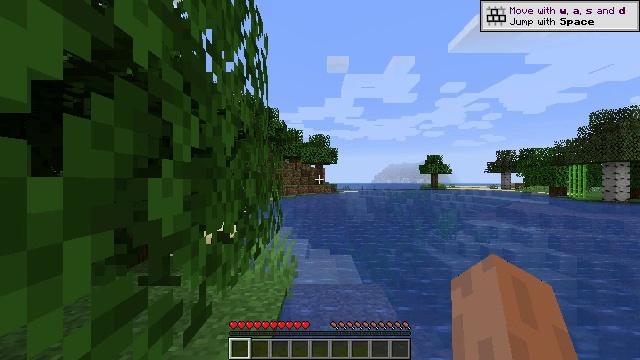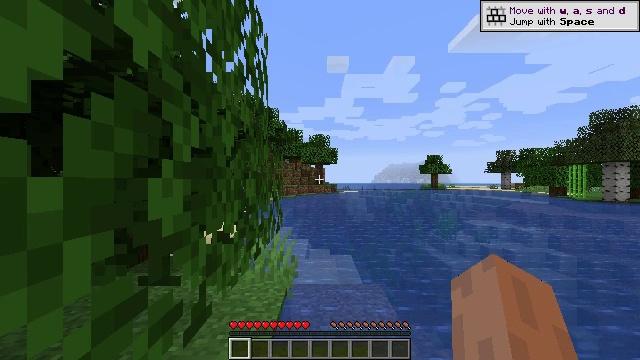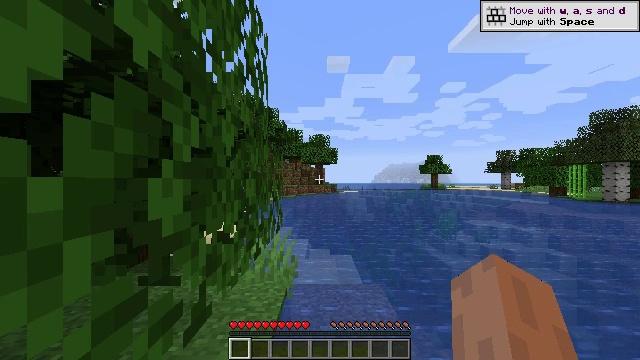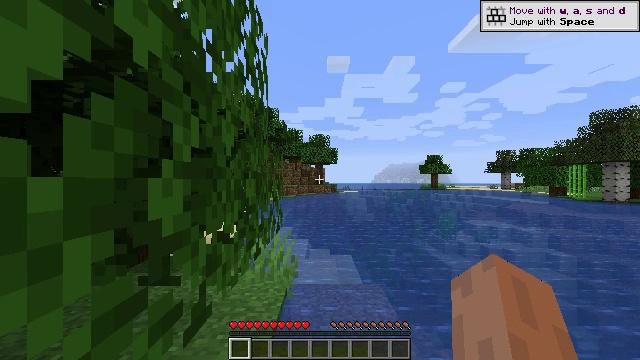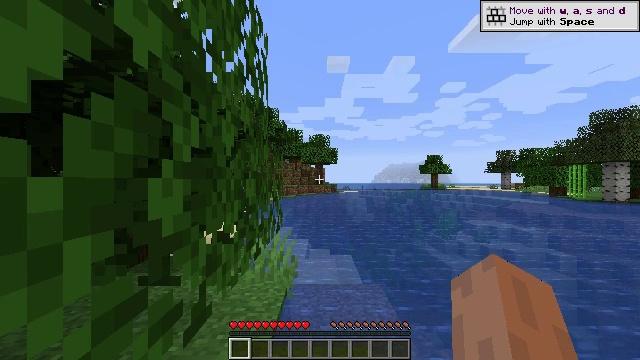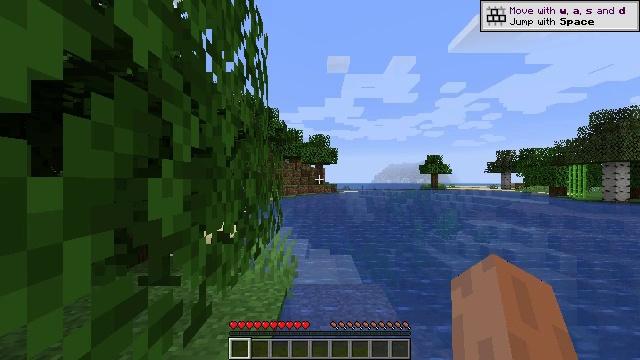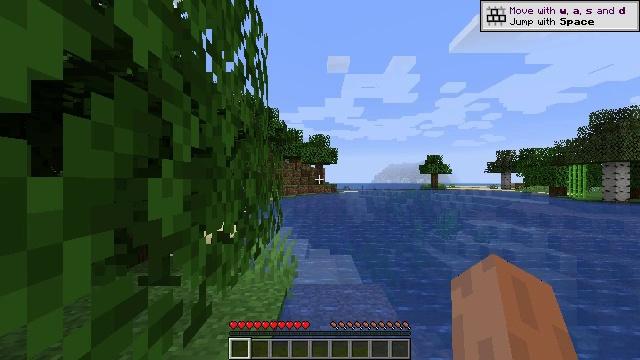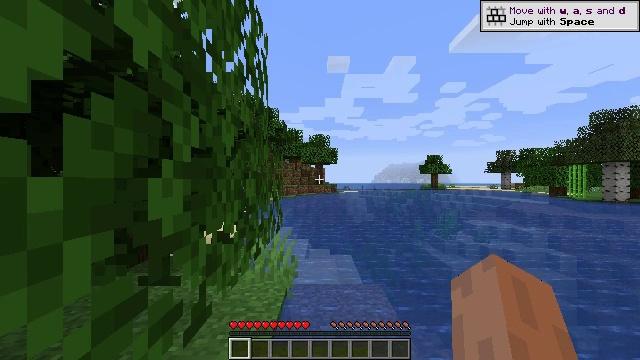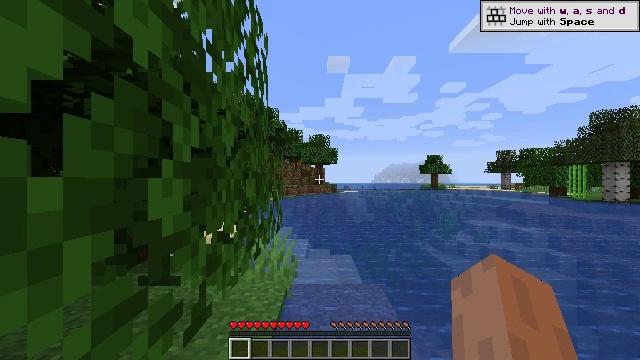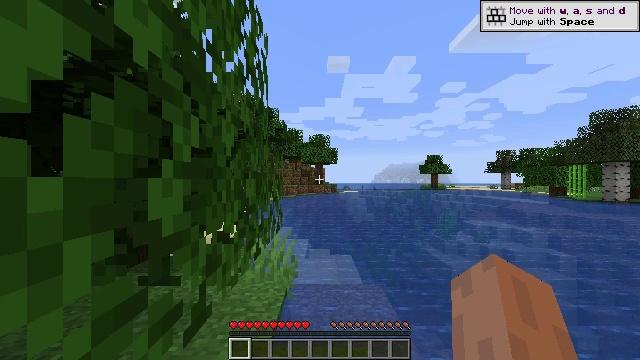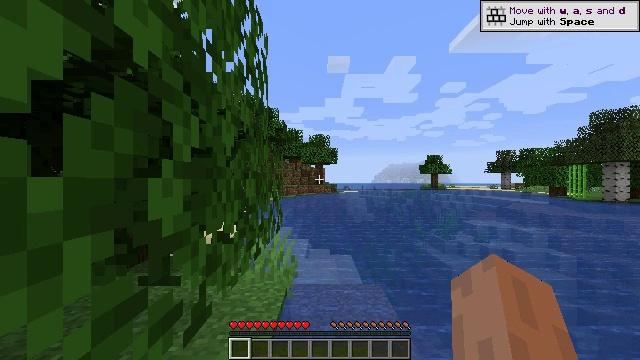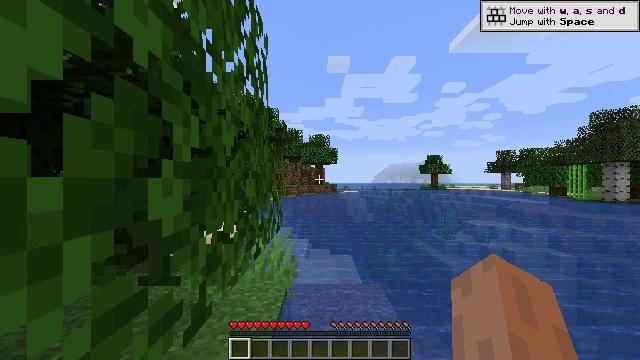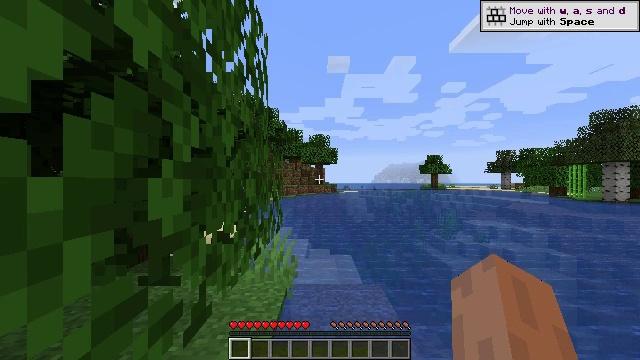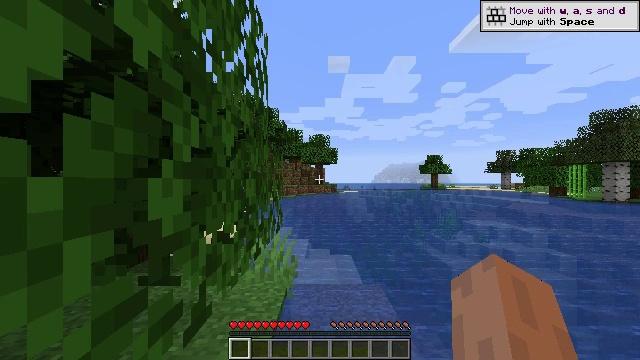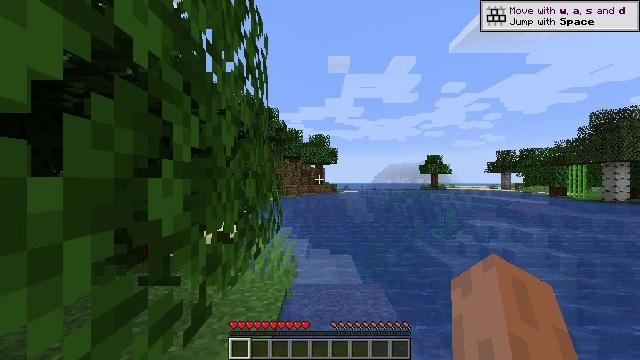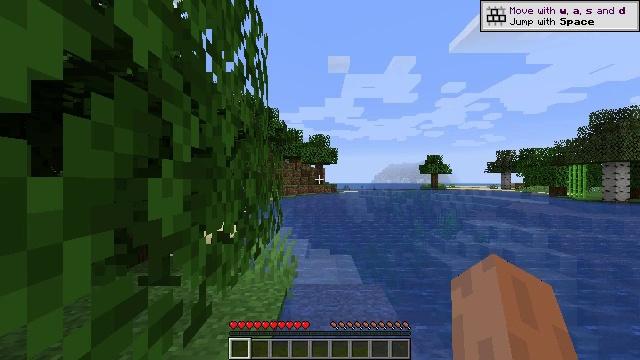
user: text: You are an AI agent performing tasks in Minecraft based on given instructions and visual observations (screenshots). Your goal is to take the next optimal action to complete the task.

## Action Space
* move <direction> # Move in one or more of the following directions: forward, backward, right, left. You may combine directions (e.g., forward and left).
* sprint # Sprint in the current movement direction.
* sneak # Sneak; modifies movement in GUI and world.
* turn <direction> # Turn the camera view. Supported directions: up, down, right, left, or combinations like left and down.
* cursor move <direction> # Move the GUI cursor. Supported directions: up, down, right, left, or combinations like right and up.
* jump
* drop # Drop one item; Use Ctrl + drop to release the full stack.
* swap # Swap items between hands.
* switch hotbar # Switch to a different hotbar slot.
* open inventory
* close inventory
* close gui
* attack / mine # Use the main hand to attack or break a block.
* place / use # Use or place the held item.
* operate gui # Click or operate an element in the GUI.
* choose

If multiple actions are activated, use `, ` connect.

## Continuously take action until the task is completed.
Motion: motion action
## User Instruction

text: Harvest grass block to clear the area.
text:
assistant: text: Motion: no_op
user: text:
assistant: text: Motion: no_op
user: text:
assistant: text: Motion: no_op
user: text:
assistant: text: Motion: no_op
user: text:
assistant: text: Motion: no_op
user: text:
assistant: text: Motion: no_op
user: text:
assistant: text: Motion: no_op
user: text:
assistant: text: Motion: no_op
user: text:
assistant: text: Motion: no_op
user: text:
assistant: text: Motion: no_op
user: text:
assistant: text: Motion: no_op
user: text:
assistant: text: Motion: no_op
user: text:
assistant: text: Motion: no_op
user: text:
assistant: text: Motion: no_op
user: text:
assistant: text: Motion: no_op
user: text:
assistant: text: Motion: no_op
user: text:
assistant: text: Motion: no_op
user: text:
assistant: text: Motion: no_op
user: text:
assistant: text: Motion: no_op
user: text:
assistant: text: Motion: no_op
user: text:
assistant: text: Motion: no_op
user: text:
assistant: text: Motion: no_op
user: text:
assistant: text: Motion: no_op
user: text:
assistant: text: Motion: no_op
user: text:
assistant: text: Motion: no_op
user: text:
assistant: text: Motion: no_op
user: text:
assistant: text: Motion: no_op
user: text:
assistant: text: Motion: no_op
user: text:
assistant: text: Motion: no_op
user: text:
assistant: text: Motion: no_op